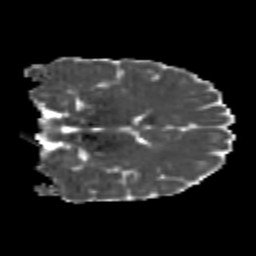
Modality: MD
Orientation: coronal
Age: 21
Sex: male
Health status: healthy
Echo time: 0.074 s